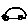
Label: car